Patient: sex M, age 53
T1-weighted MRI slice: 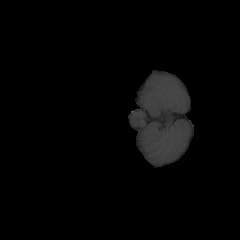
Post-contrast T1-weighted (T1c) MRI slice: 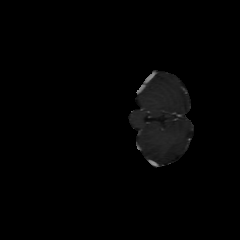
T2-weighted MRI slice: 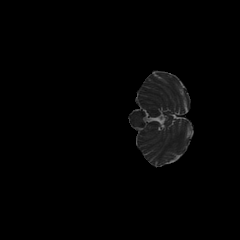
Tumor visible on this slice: no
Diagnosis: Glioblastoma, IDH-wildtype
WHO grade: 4